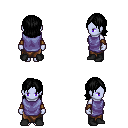
a pixel art fantasy rpg character, female body template, dark elf, purple skin, chain tabard jacket, robe skirt, black long bangs hairstyle, cloth bracers, black shoes, four views (front, back, left, right), 2x2 character sprite sheet, small pixel art, hard edges, no anti-aliasing